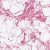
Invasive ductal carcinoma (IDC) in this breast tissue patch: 0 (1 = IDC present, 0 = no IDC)